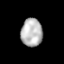
Tissue: lung
Cell type: Others
Senescence score: 0.5467
Nuclear area (px): 588
Mean DAPI intensity: 183.238